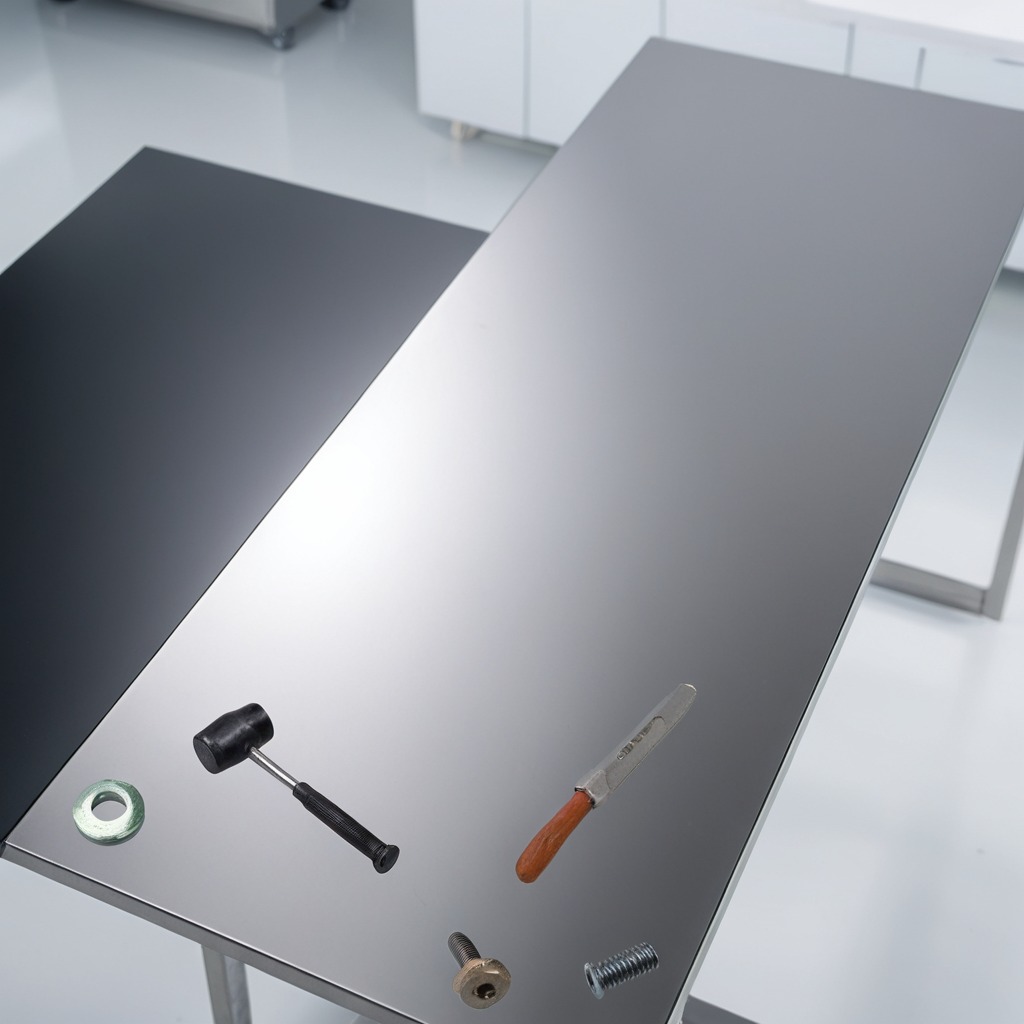
A flat metal washer, a hammer, a metal machine screw, a coiled metal spring, and a handheld metal saw are lying on the stainless steel table.